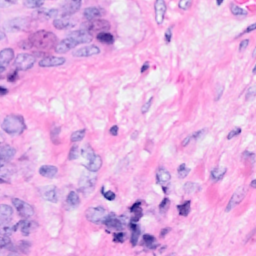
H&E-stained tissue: Breast